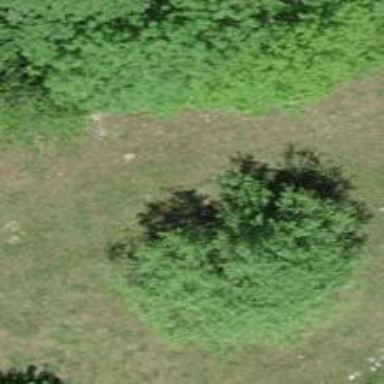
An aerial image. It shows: Agricultural area with broadleaved deciduous trees.